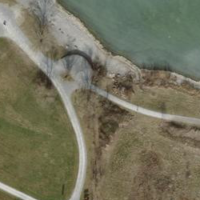
EUNIS habitat code: 25
Species observed at this site:
Chroicocephalus ridibundus
Vicia sepium
Phragmites australis
Ajuga reptans
Alopochen aegyptiaca
Sturnus vulgaris
Parus major
Bombus lapidarius
Passer domesticus